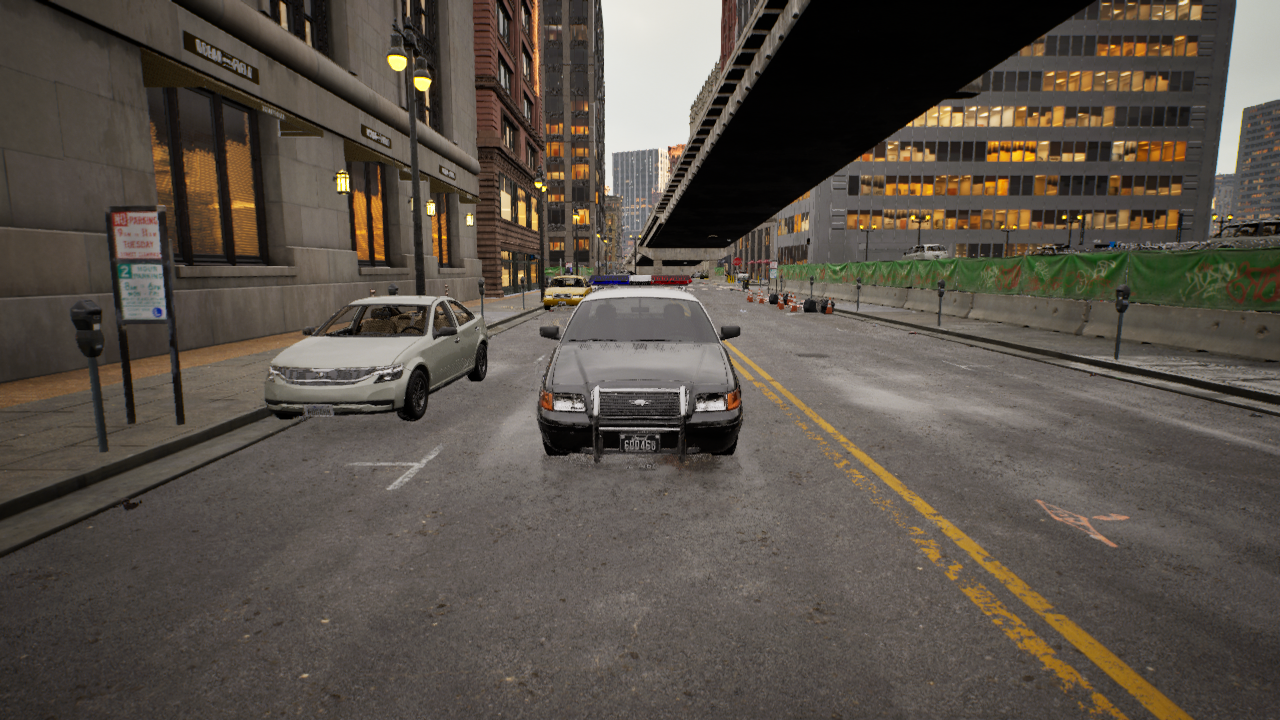
Venue: downtown
Lighting: golden hour
Vehicle rig: sedan